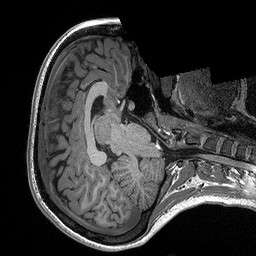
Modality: T1w
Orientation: axial
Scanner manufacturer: siemens
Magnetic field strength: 3 T
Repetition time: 2.3 s
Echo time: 0.00298 s